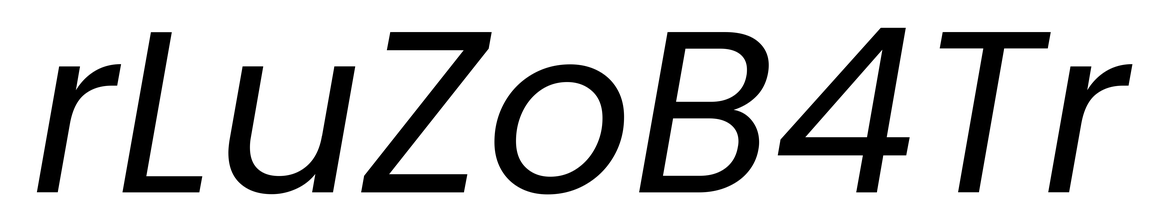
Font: Poppins-Italic